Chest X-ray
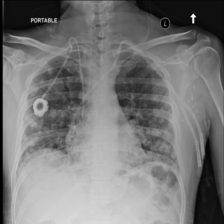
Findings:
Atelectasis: negative
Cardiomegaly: negative
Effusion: negative
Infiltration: negative
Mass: positive
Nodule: positive
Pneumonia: negative
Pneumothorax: negative
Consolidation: negative
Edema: negative
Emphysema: negative
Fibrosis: negative
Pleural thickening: negative
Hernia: negative